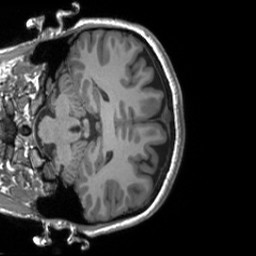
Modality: T1w
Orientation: coronal
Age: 29
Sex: female
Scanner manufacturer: siemens
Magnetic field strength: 3 T
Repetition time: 2.3 s
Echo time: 0.00232 s